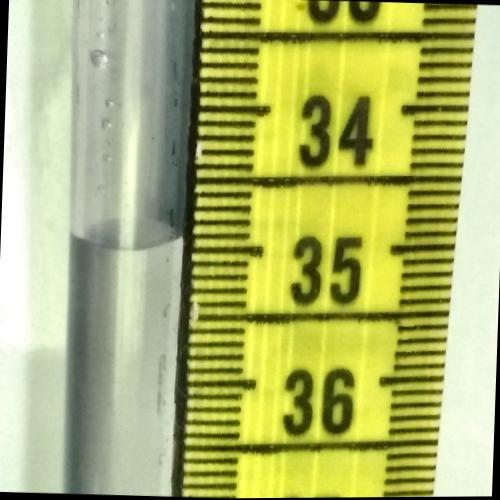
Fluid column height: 34.9 cm